Aerial crown-view tile of a tropical tree (Barro Colorado Island, Panama), acquired 20250616:
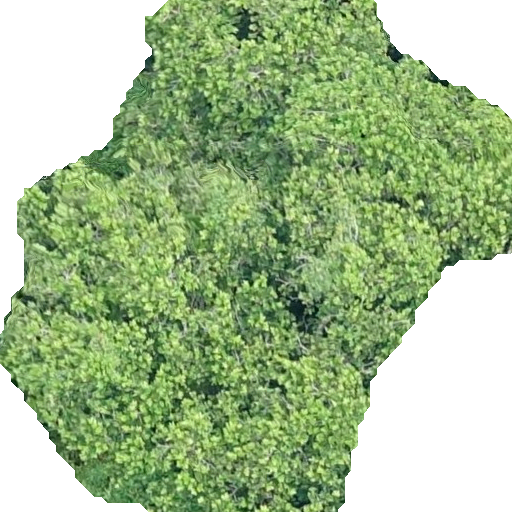
Species: Anacardium excelsum
GBIF accepted scientific name: Anacardium excelsum
Crown area: 294.797 m²